Question: This is probably a CSS problem, but I cannot understand the reason by myself.
I often found some selectonemenus behaving like the one in picture:

The dropdown field is "covered".
Then I click it, select a value and... it starts displaying correctly.
I am using Cupertino theme.
If I analyze the generated source, here's what I find:
'''
<div class="ui-helper-hidden-accessible">
<input id="carrello:formCarrello:j_idt165_focus" name="carrello:formCarrello:j_idt165_focus" type="text">
</div>
<label id="carrello:formCarrello:j_idt165_label" class="ui-selectonemenu-label ui-inputfield ui-corner-all" style="width: 0px;">
Seleziona...
</label>
'''
The label has "width:0px;". If I remove it, the menu is displayed correctly.
Good but... I DID NOT add that attribute. Why is Primefaces adding it?
The source of the first menu:
'''
<p:selectOneMenu value="#{posController.rigaVendita.codiceIva}" effect="fade" converter="codiceIvaConverter">
<f:selectItem itemLabel="Seleziona..." itemValue="" />
<f:selectItems value="#{posController.codiciIva}" var="ci" itemLabel="#{ci.codice}" itemValue="#{ci}" />
</p:selectOneMenu>
'''
The same problem in all browser.
It isn't a css compatibility issue, the fault is the "0px" width attribute!
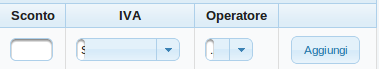
Answer: Ok I finally found what caused the bug!
I had the same problem with selectOneMenu label.
It is because I used the default forward page navigation, that's why in some pages components were working and not in other pages.
Actually it's not working when the url is not matching the page.
This can help:
- <URL>
The same problem occurred with the PrimeFaces google map component '<p:gmap>' you need also to use redirection if you want to use it
( And there is another problem: if you are using a template you have to put
'<script src="http://maps.google.com/maps/api/js?sensor=false" type="text/javascript"></script>'in the template.xhtml, see (<URL>
And apparently it's OK:
PrimeFaces does not support forward based navigations within an ajax request, you need to do redirect instead or set ajax to false.
<URL>